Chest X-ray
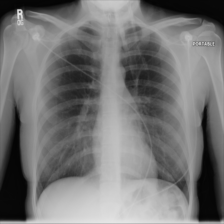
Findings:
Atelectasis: negative
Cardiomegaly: negative
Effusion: negative
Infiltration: negative
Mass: negative
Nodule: negative
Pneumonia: negative
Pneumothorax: negative
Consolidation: negative
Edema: negative
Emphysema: negative
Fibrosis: negative
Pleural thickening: negative
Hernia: negative